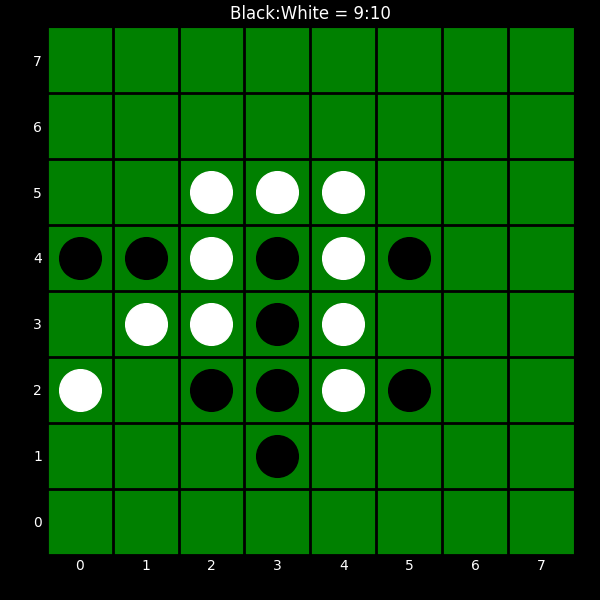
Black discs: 9
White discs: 10